Question: I am trying to render a square, using GL_QUADS, but every time it renders it has a triangle missing form
Here is the code I have:
'''
gl.glPushMatrix();
gl.glBegin(GL.GL_QUADS);
gl.glVertex3d(pts2d.get(0).x, extra[0],pts2d.get(0).y);
gl.glVertex3d(pts2d.get(1).x,extra[0],pts2d.get(1).y);
gl.glVertex3d(pts2d.get(0).x, portalHeight,pts2d.get(0).y);
gl.glVertex3d(pts2d.get(1).x,portalHeight,pts2d.get(1).y);
gl.glEnd();
gl.glPopMatrix();
'''
I am using JOGL, and the points are the correct points to create a square, I just don't know why there is a triangle cut out.
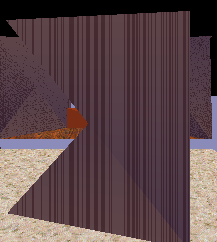
Answer: Note that OpenGL's ordering for quads is not the same ordering as for an equivalent triangle-strip. Here's what I mean.
Four vertices that make up a triangle strip for a quad are specified in this order:
'''
0 2
1 3
'''
Quads are specified in order:
'''
0 3
1 2
'''
See the difference? It's counter-clockwise (or clockwise, depending on your winding order) around the quad's face. It's not top-to-bottom, left-to-right.